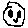
Label: smiley face